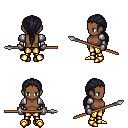
a pixel art fantasy rpg character, female body template, human, dark skin, steel arm armor, gold greaves, raven ponytail hairstyle, metal gloves, gold boots, spear, four views (front, back, left, right), 2x2 character sprite sheet, small pixel art, hard edges, no anti-aliasing